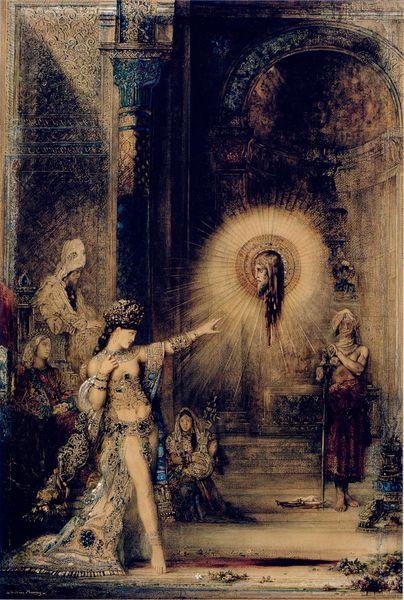
Titel: L'Apparition
Künstler: Gustave Moreau
Standort: Paris
Institution: Musée du Louvre
Schlagwörter: akt, blau, dunkel, gott, kopf, mann, nackt, schatten, weiß, frauen, gelb, menschen, mädchen, ocker, braun, busen, finger, frau, grau, hell, kleid, licht, männer, schmuck, schwarz, säule, säulen, türkis, gebäude, haus, rot, beige, ornament, tanz, wand, architektur, arm, bibel, diener, enthauptung, haupt, herodes, holofernes, johannes, judith, kleidung, köpfen, neues testament, rembrandt, salome, toter, täufer, bild, innenraum, instrument, wache, kirche, sonne, figur, gewand, gold, haare, sitzend, tänzerin, krone, stock, beine, bein, brüste, düster, bogen, stab, kuppel, treppe, könig, papst, jugendstil, spielerin, stufen, halbakt, knie, zeigen, tor, leuchten, nische, ruine, blut, antike, fuss, orient, religion, palast, strahlen, gefangen, illustration, schwert, altar, rom, schein, bauchtänzerin, harem, heiligenschein, nimbus, christus, jesus, christlich, apsis, vision, knieende, kapelle, erscheinung, fingerzeig, geistliche, tempel, königin, deuten, heilig, maria, orientalismus, veronika, haremsdame, schaft, auferstehung, aureole, ägypten, historisch, johannes der täufer, säle, wunder, priesterin, aura, saba, moreau, lichtkranz, götzendienst, haubee, jochanaan, milles, moureau, strahlenkrsnz, jeus, sinne, aare, kneien, ägyptem